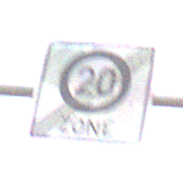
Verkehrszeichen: EndeZone20
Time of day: MorningAfternoon
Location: Outdoor (Nature)
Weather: Overcast
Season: NotSpecified
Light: Natural